Field crop: tomato
Growth stage: 2
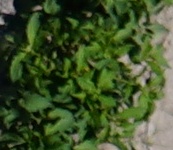
Species: tomato